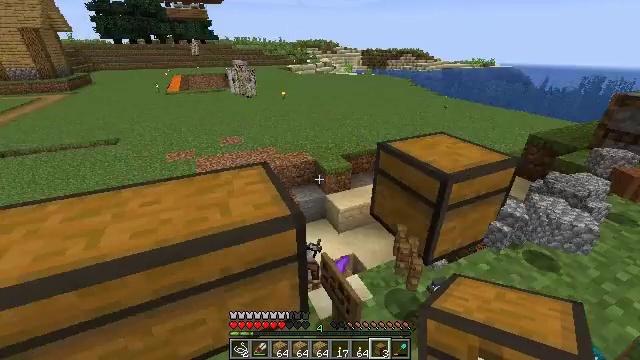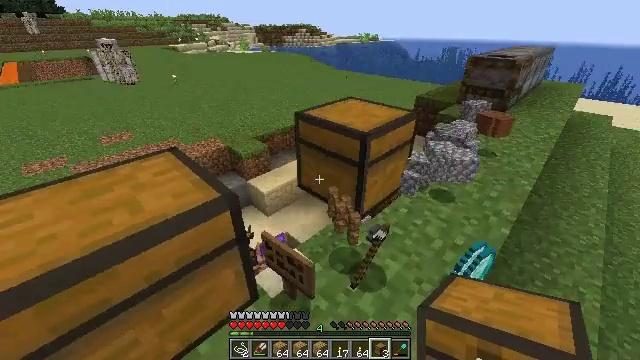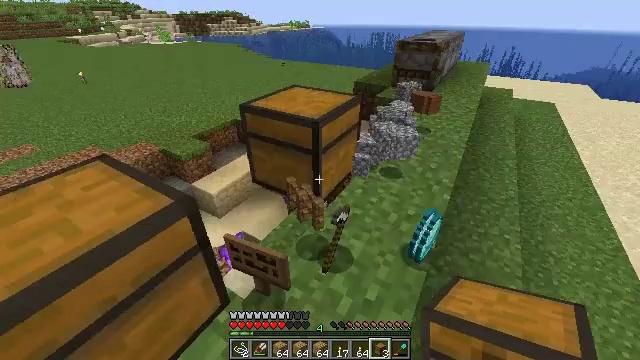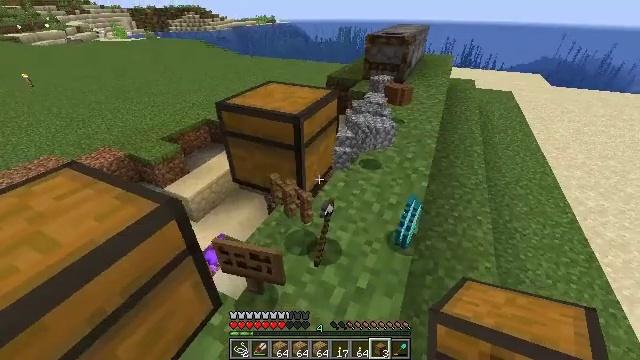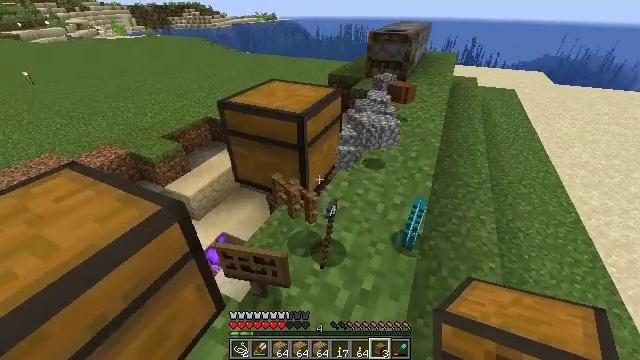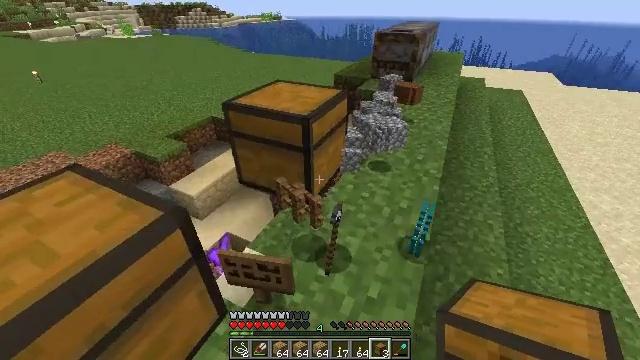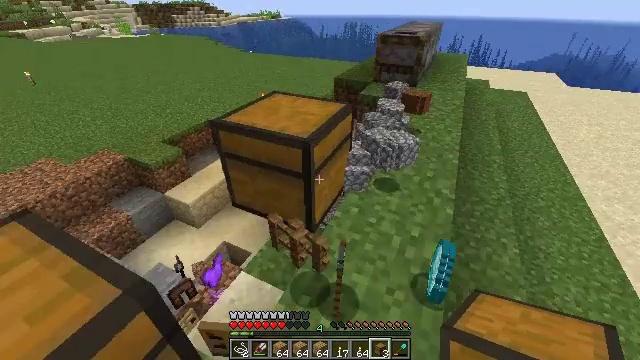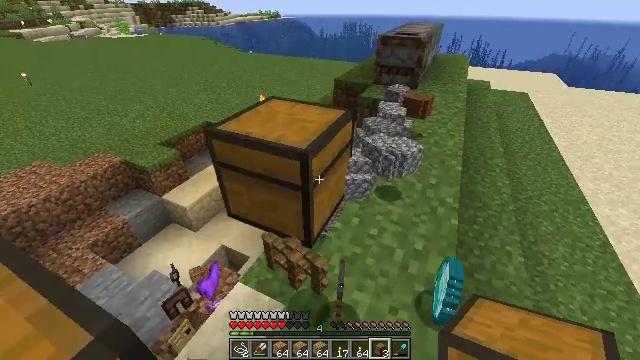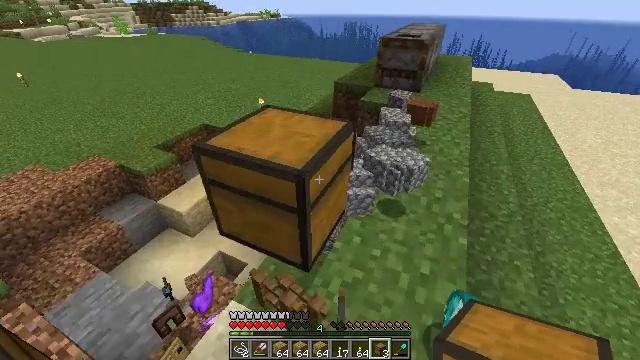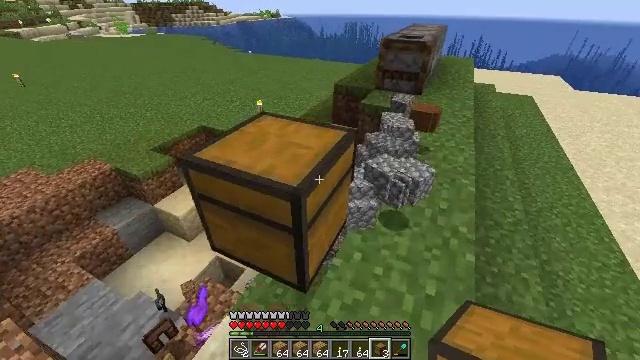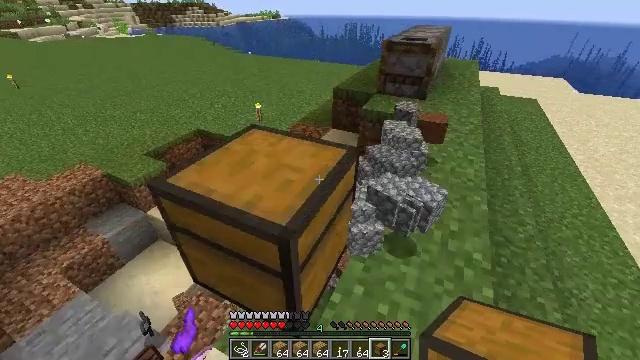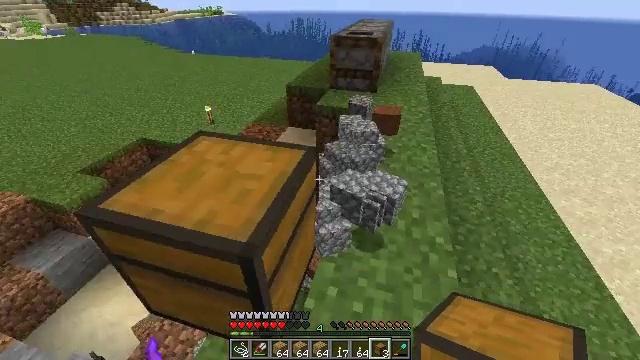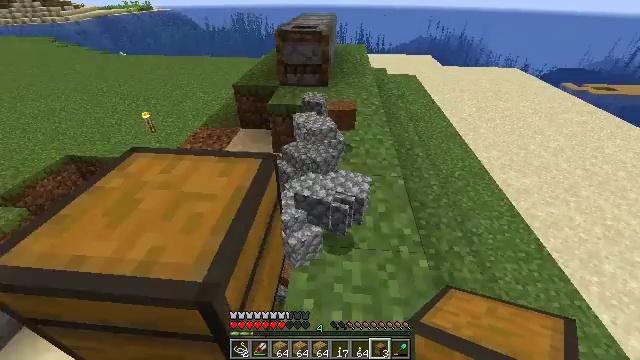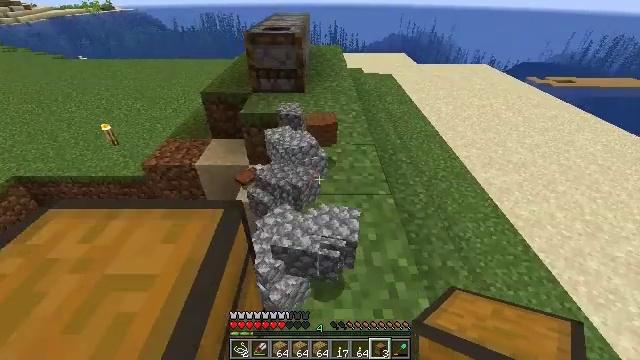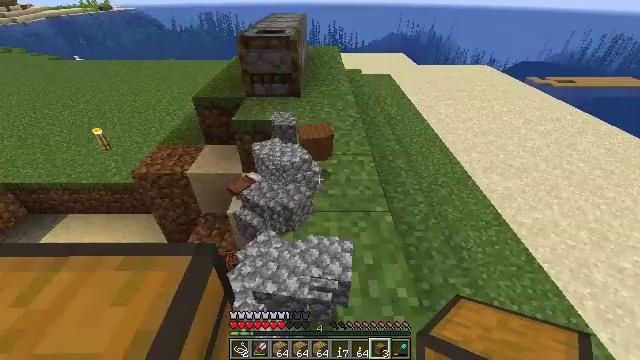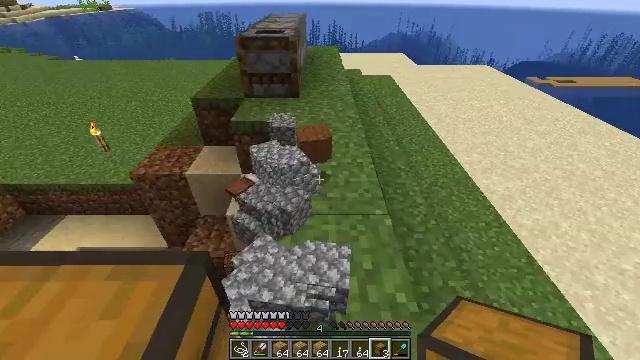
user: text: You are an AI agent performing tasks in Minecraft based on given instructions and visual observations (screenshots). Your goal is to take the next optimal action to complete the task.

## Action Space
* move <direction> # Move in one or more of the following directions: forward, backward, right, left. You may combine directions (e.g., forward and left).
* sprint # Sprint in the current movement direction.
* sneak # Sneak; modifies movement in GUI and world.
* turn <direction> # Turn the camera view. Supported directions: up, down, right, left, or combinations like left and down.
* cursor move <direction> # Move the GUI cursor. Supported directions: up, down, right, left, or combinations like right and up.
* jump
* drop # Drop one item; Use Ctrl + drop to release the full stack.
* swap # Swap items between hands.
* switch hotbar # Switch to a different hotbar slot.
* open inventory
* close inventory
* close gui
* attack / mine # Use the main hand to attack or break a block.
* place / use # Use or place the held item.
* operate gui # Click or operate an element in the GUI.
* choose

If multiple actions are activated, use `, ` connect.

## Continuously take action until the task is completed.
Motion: motion action
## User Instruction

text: Drop a brown bed.
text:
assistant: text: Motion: turn right and down
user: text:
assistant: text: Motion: turn right and down
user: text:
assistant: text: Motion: turn right
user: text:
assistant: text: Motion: move forward
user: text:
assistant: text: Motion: move forward, turn left
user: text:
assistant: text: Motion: move forward
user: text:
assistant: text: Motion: move forward
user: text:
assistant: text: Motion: move forward
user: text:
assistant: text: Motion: move forward
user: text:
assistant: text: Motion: move forward
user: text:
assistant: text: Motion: move forward, turn right
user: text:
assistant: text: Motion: move forward, turn right and down
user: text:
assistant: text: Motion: move forward, turn right
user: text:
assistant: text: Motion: move forward and move right
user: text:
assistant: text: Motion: move forward and move right
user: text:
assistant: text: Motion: move forward and move right, turn left
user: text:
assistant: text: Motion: move forward, turn left
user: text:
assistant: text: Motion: move forward, turn left
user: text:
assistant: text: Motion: move forward, turn left
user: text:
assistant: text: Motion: move forward
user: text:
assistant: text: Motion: move forward
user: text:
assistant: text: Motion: move forward
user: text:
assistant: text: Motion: move forward and move right, turn left and down
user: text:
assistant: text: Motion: move forward and move right, turn left and down
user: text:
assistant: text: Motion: move forward and move right, turn left and down
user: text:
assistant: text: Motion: move right, turn left and down
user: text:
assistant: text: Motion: turn left and down
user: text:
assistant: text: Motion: turn left and down
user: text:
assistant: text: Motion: turn left
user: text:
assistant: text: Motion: turn left